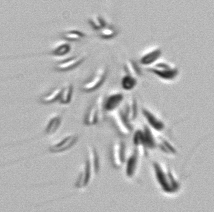
Label: Dinobryon